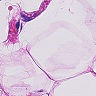
Metastatic tissue present: no